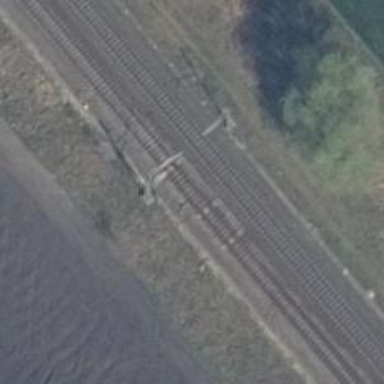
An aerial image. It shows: Railway switch.